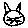
Label: cat